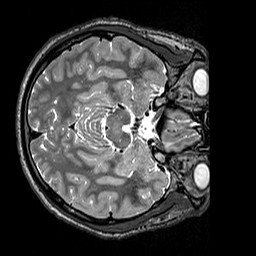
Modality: T2w
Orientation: axial
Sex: male
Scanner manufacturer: siemens
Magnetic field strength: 3 T
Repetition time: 3.2 s
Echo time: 0.409 s